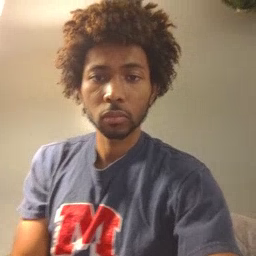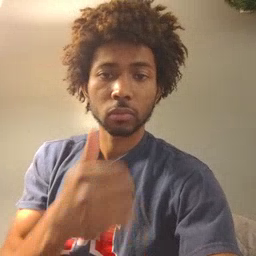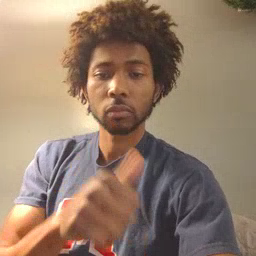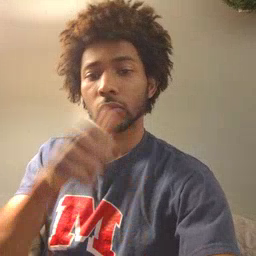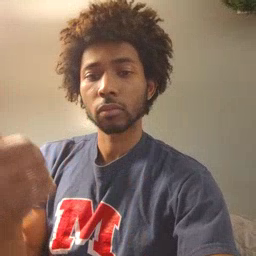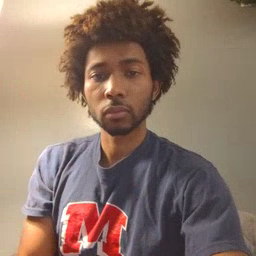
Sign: another